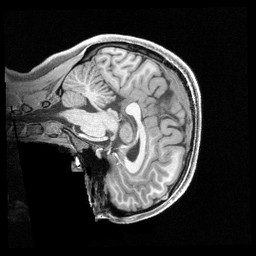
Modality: T1w
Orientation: sagittal
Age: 20
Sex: female
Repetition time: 2.4 s
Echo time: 0.00222 s